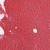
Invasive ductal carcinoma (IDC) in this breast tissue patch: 0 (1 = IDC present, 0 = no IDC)